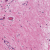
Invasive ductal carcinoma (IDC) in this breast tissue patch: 0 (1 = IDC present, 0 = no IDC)